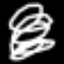
Label: diamond